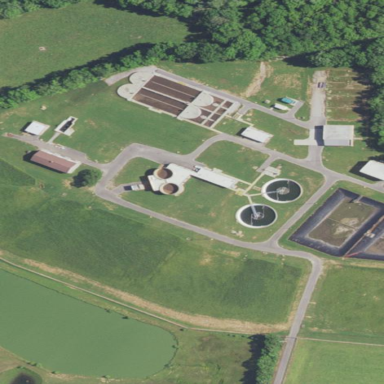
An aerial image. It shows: View of wastewater plant.